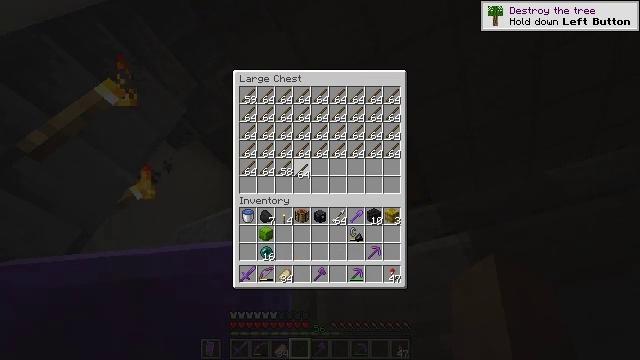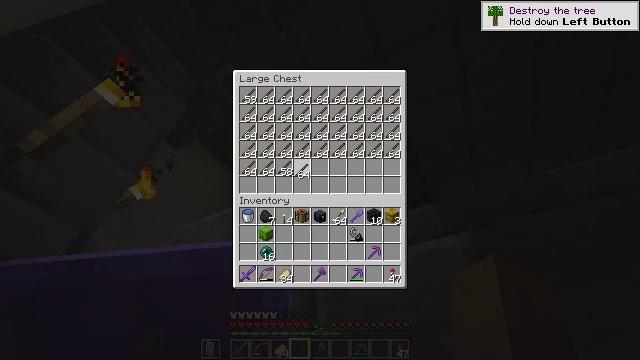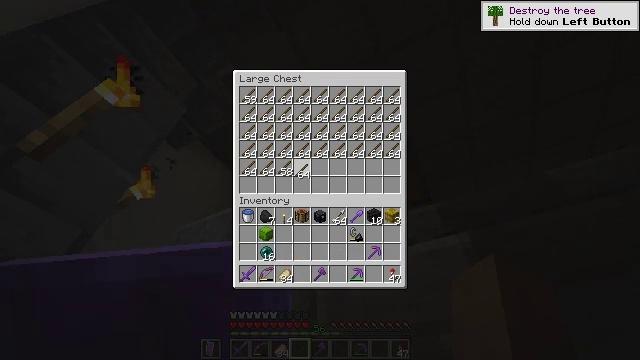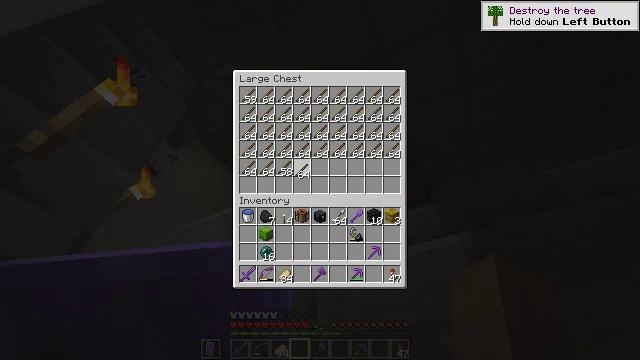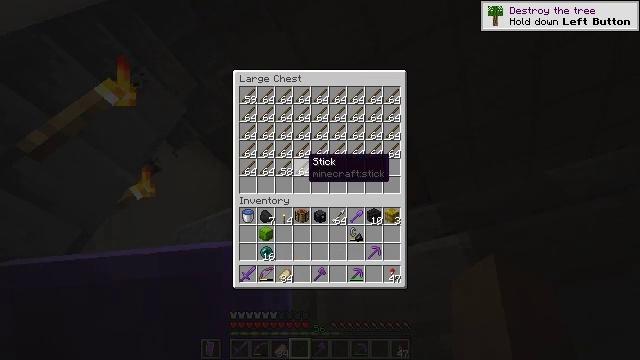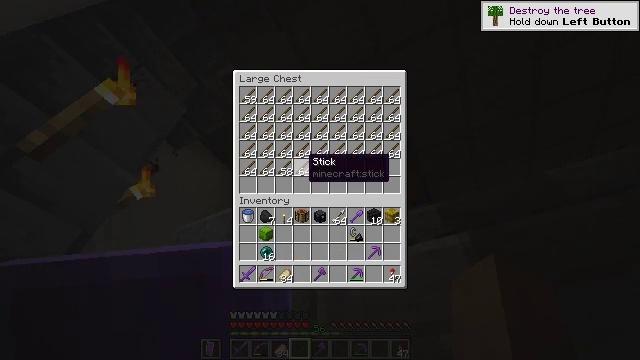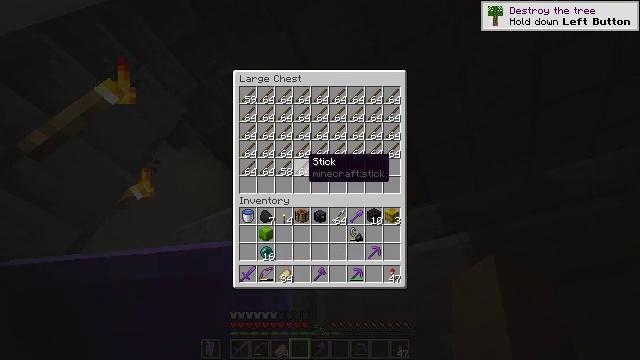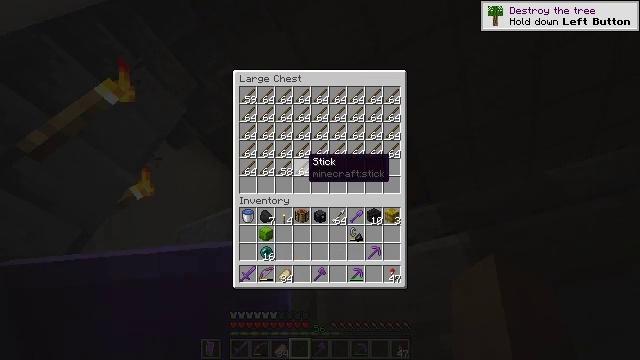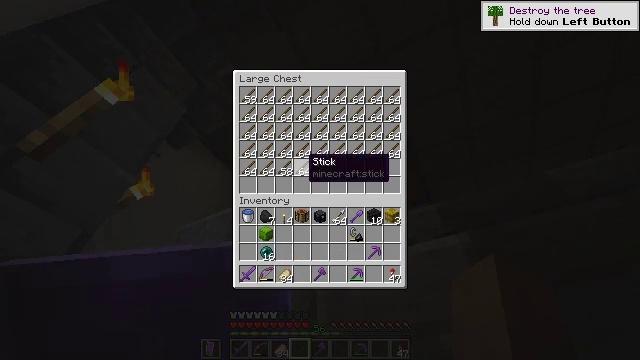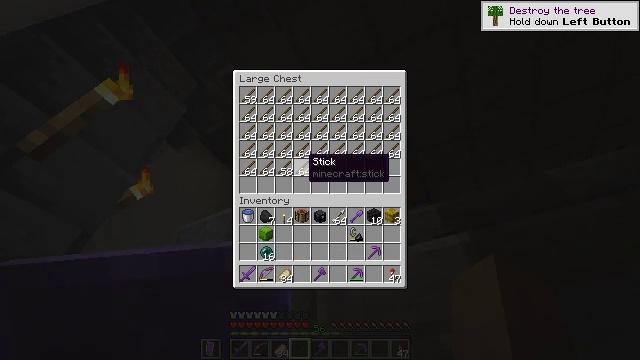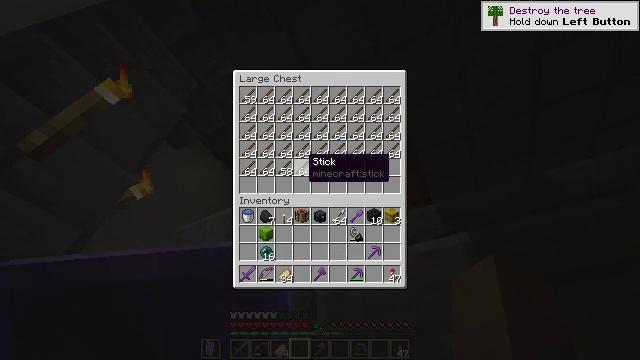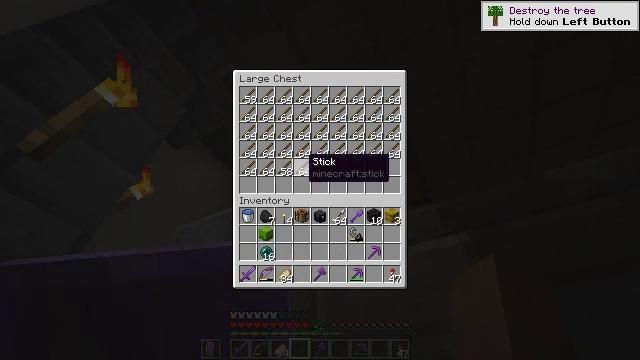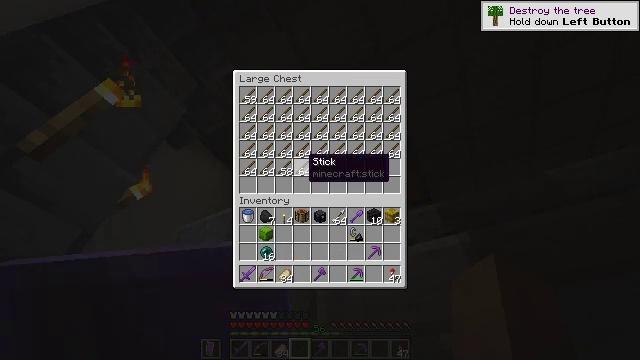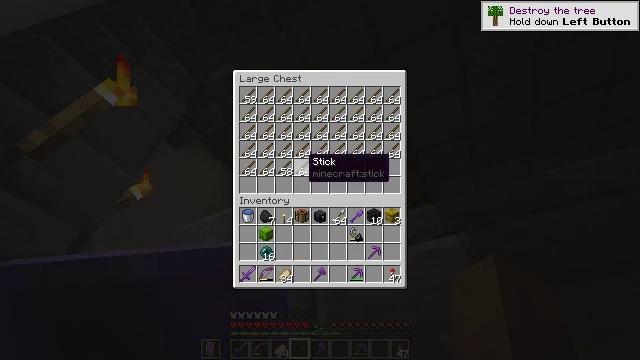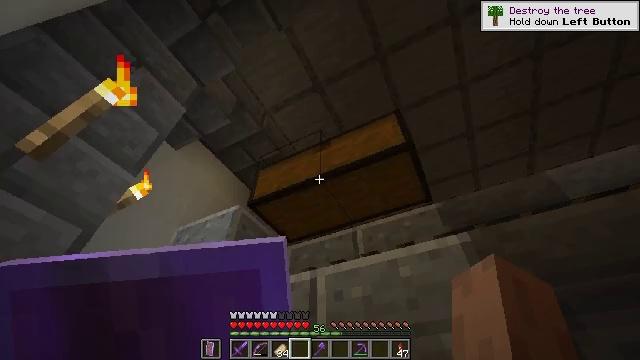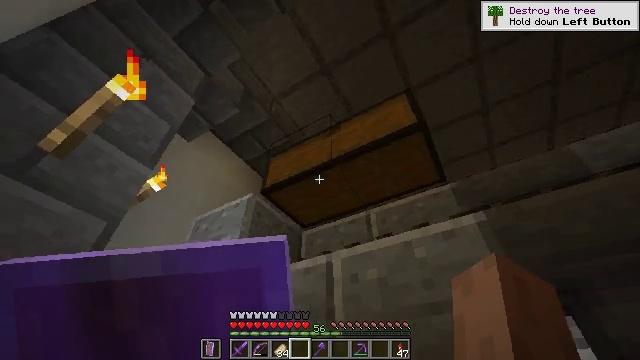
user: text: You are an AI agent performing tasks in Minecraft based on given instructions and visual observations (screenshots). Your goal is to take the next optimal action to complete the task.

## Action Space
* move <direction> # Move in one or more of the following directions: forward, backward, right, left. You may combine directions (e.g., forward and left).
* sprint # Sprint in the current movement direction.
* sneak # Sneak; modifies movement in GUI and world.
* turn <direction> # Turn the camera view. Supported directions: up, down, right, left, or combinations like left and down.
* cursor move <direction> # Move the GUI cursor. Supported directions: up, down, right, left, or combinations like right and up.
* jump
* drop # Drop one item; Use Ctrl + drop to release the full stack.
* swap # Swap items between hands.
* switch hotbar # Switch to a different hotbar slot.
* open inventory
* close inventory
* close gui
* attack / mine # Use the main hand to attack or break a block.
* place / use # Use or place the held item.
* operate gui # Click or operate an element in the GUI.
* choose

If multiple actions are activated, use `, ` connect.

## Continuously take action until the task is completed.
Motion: motion action
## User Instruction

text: Mine the lime shulker box to pick it up.
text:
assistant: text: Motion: attack / mine
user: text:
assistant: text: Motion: attack / mine
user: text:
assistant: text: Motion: attack / mine
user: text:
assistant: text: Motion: no_op
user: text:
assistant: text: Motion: no_op
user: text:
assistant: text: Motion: no_op
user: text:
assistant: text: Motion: no_op
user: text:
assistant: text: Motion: no_op
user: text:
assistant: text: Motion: no_op
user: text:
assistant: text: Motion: no_op
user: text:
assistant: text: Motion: no_op
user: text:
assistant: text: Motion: no_op
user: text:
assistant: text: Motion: no_op
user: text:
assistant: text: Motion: no_op
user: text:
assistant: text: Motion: turn left and down
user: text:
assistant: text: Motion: turn left and down
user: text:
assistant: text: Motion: turn left and down
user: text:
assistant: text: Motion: turn left and down
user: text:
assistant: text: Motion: turn down
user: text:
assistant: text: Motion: no_op
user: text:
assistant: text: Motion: no_op
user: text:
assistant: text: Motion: turn down
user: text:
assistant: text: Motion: no_op
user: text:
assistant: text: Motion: no_op
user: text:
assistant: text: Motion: turn down
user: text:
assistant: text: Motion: turn down
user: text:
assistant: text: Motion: no_op
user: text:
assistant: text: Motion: no_op
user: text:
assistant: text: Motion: no_op
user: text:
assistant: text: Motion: no_op